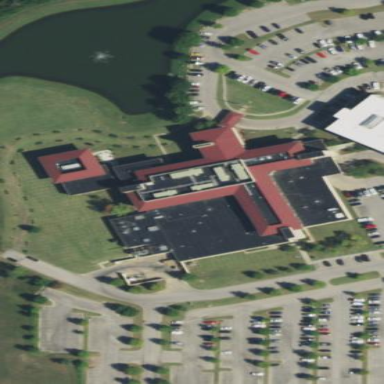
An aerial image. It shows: Hospital building.